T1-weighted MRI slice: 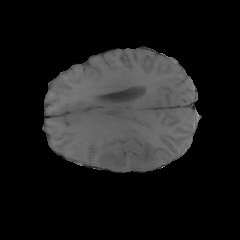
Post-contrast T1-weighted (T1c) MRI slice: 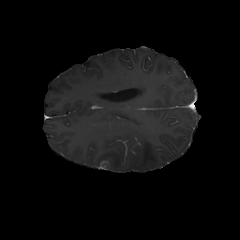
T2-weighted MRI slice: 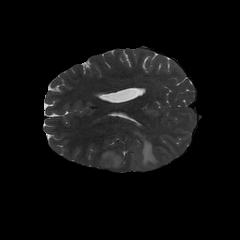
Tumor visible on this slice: yes